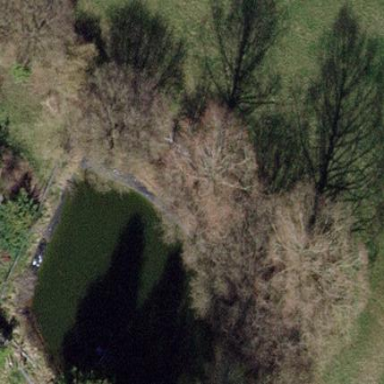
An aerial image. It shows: Pond with natural water.